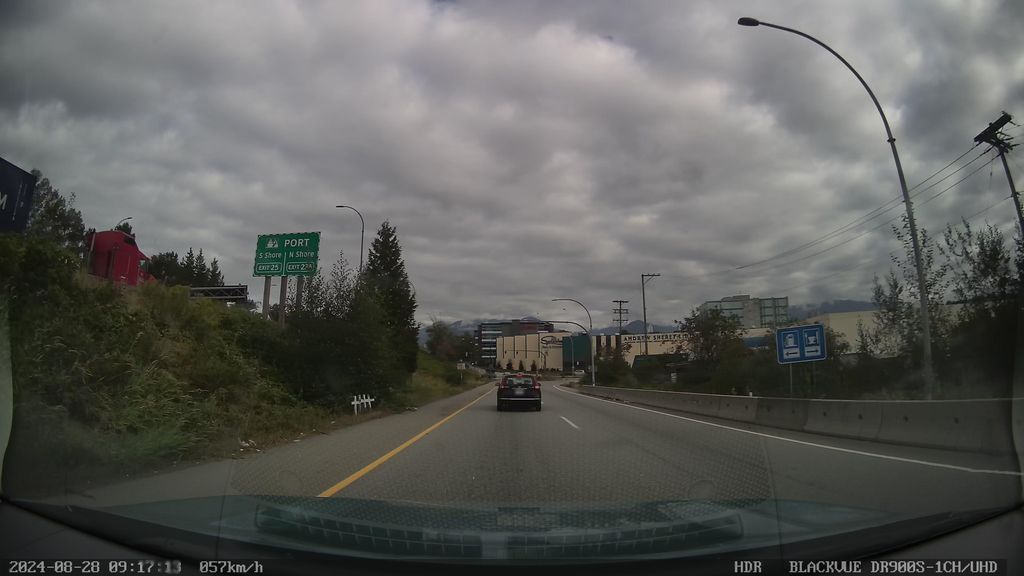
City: vancouver